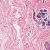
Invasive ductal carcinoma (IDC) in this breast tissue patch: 0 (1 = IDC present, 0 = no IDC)